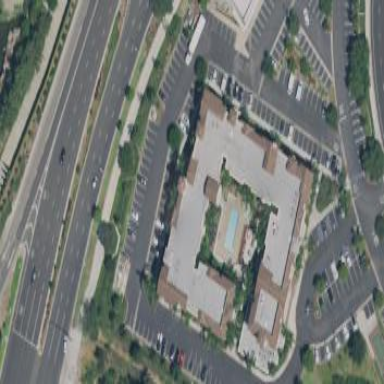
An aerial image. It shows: Hotel building.